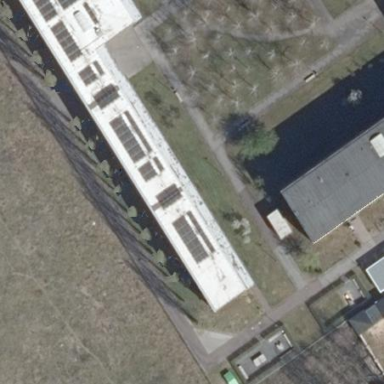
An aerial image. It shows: Dormitory building.